Question: I have successfully implemented 'Login with Facebook' using the approach specified in <URL>. Now the issue I am having here is, "Logout" button after successful authentication.
As per my requirement, whenever user navigates to this screen they should always see "Login with Facebook" instead of "'Logout'" and click again "'Login with Facebook'". Is there any configuration I can use to perform this? Any input would be appreciated.

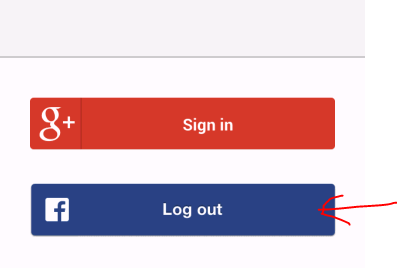
Answer: Add this line in viewWillAppear() in your code
'''
[FBSession.activeSession closeAndClearTokenInformation];
'''